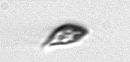
Label: Cryptophyta